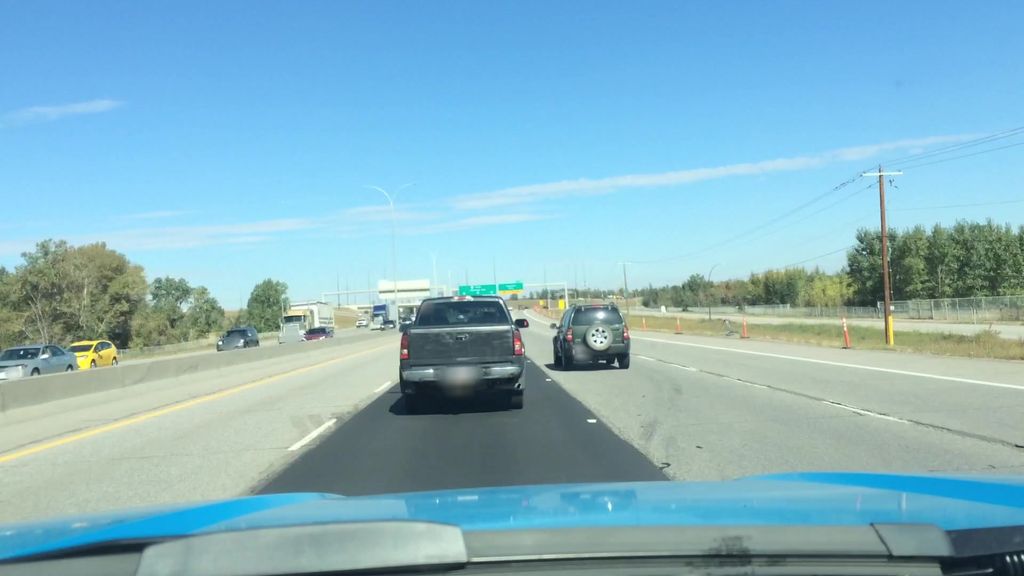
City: calgary